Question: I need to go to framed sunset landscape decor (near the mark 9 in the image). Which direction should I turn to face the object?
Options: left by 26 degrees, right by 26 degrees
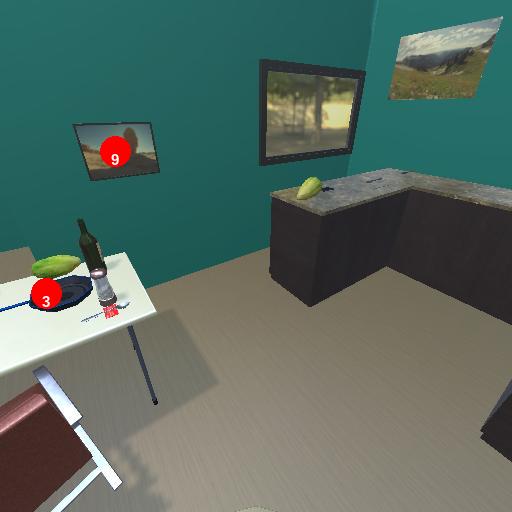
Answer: left by 26 degrees